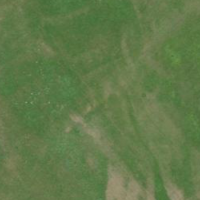
EUNIS habitat code: 24
Species observed at this site:
Accipiter gentilis